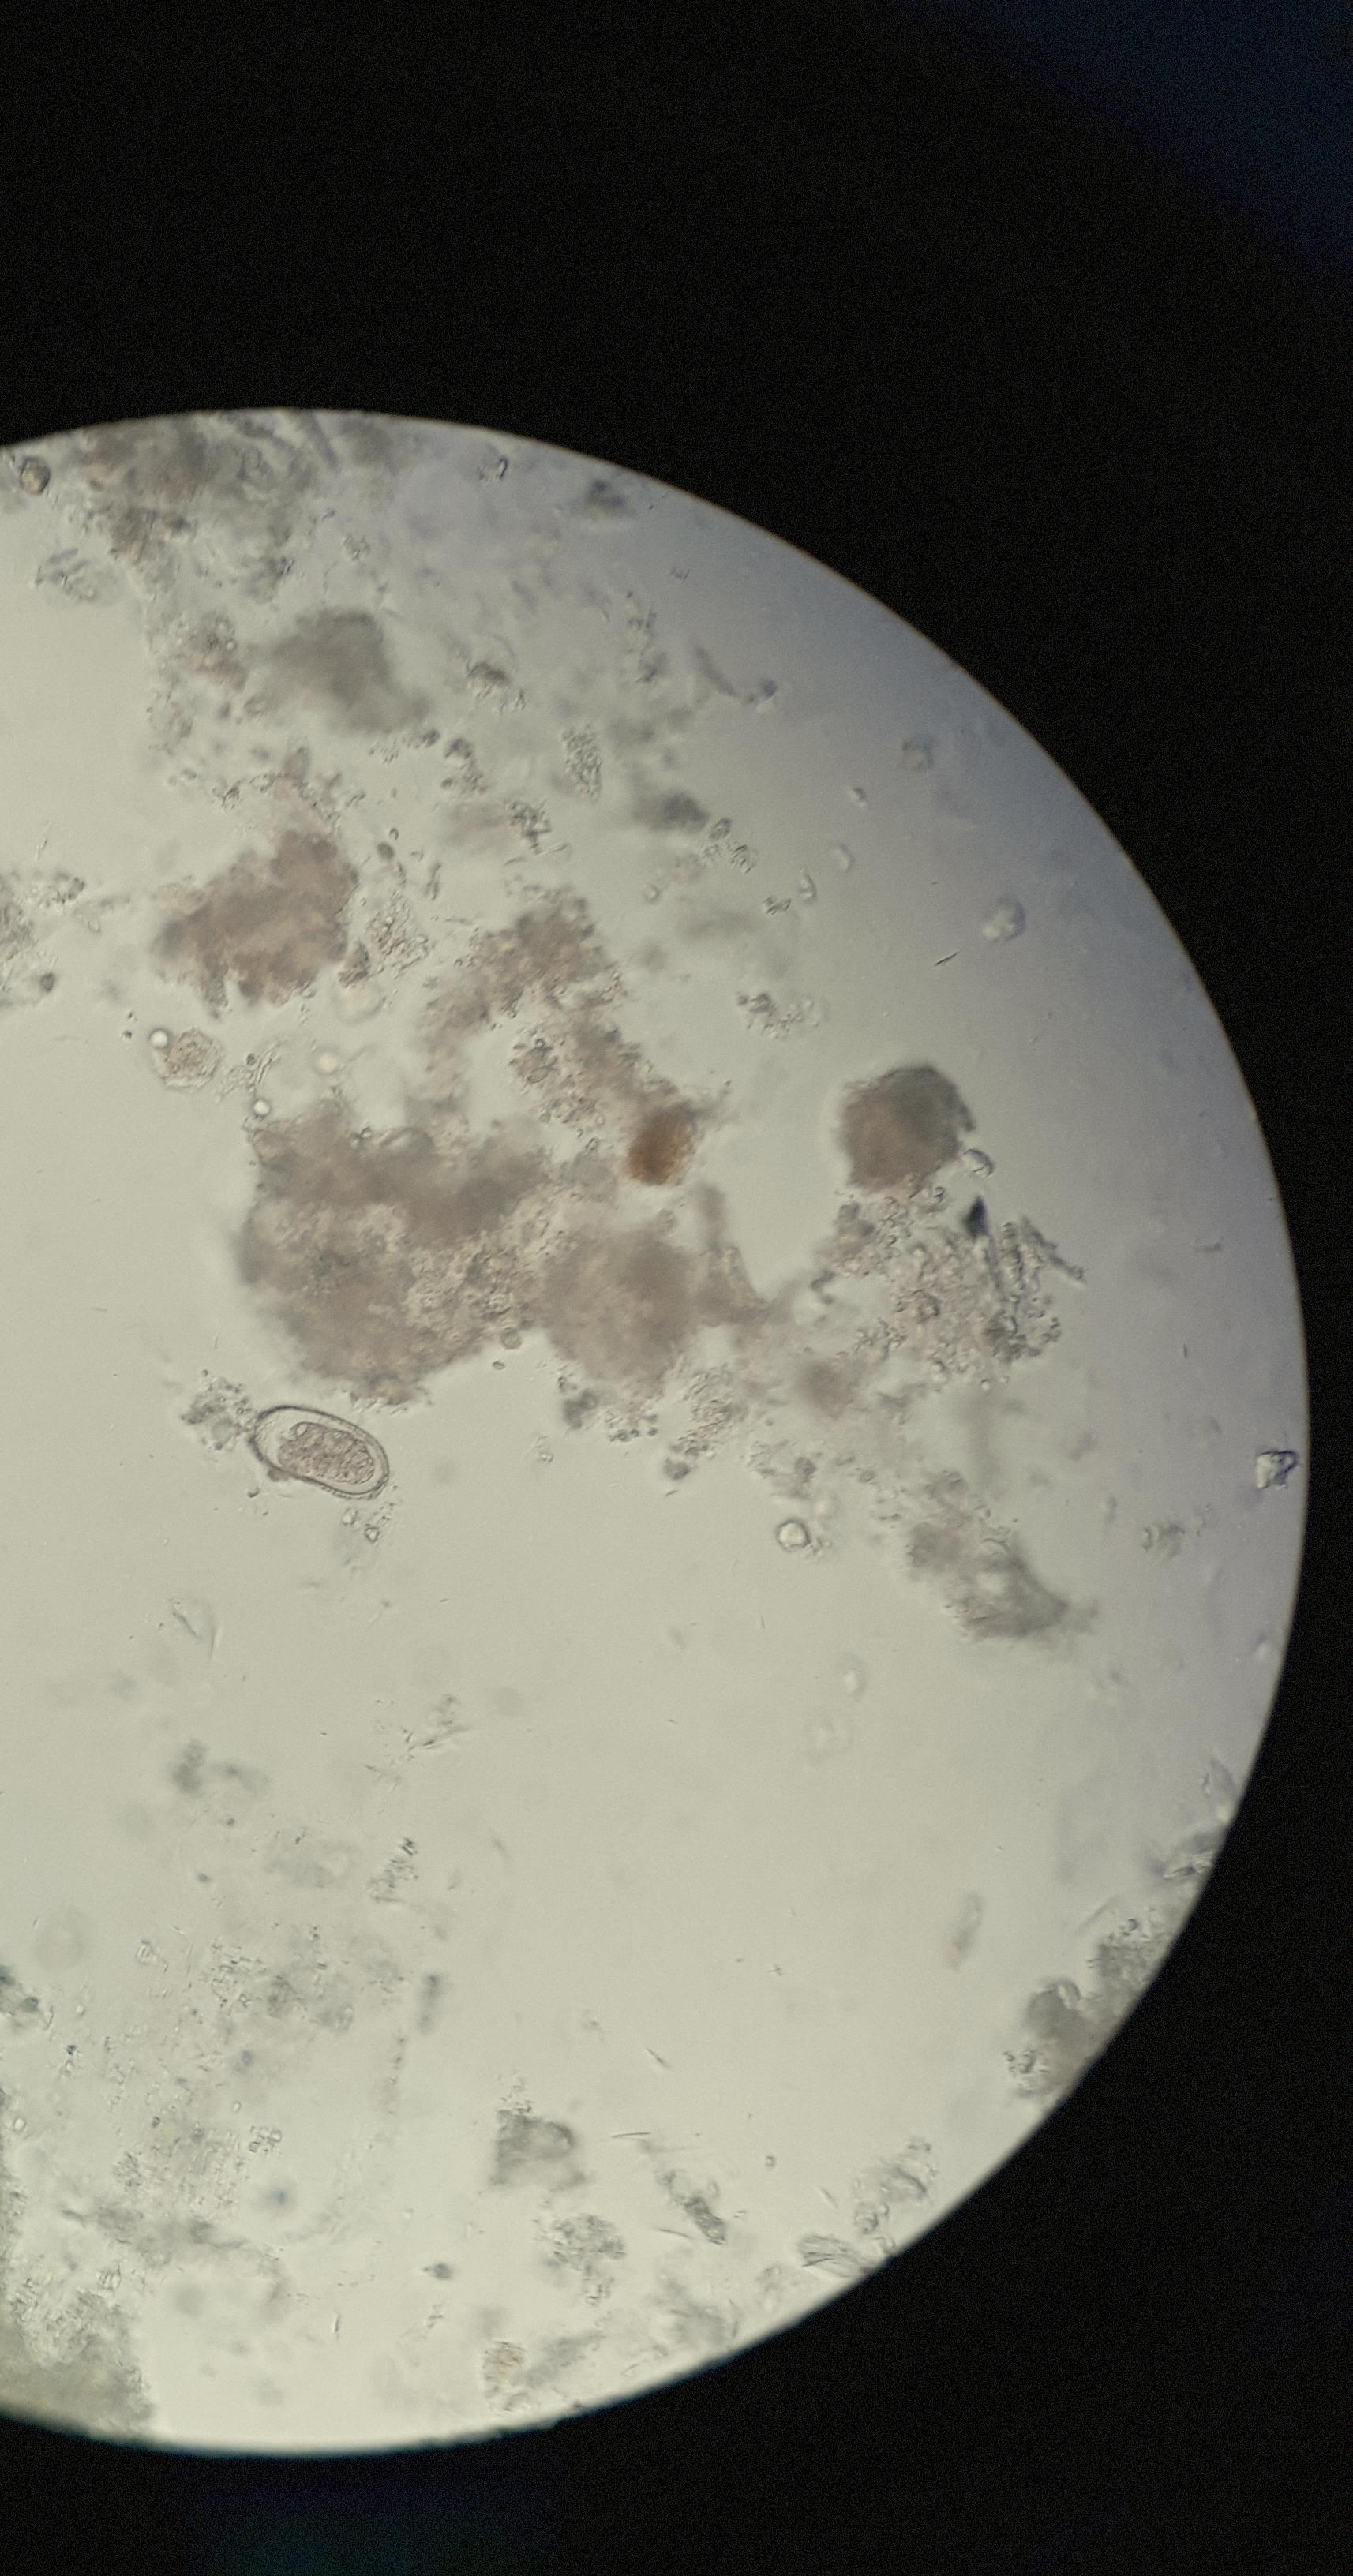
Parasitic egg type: Capillaria philippinensis